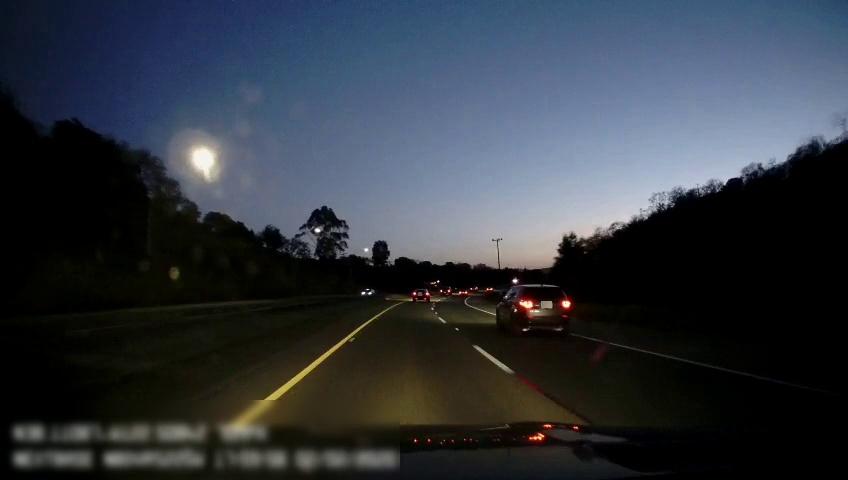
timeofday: Dusk/Dawn/Twilight
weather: Sunny
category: Drivable Space
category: Vehicles | Car
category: Vehicles | Car
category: Vehicles | Car
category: Vehicles | Car
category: Vehicles | Car
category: Lanes | Current Lane
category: Lanes | Current Lane
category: Lanes | Alternate Lane